Question: I been working in a WP plugin. Since I was working in my local host I installed the plugin on early development and then started add features. When I tried to compress the completed plugin and install it on a live site I get an Error:
> The plugin generated 12624 characters of unexpected output during
activation. If you notice "headers already sent" messages, problems
with syndication feeds or other issues, try deactivating or removing
this plugin.
And all admin page gets outputted on the site:

Seems like this only happens on install via Wordpress. If I copy the files via FTP this does not happen. I suspect the problem in on the admin page that I have some echoes, since I was able to get an error pointing to the line. But like I say it only happens on the activation, if otherwise the plugin works just fine. The error pointed to this line:
'''
<div class="wpcm-pull-left wpcm-section-title"><?php echo(isset($_GET['wpcm_edit_bubble']) && isset($wpcm_edit_item) ? 'Editing Existing Preview' : 'New Item Preview'); ?></div>
'''
I have an inline if to echo something. Not sure what to do. I tried doing this:
'''
function wpcm_admin()
{
if (isset($_GET['page']) && $_GET['page'] == 'wp_bubble_menu') {
include('admin_edit.php');
}
}
'''
Only include the admin code if page is 'wp_bubble_menu' but even that seems to be ignore, the admin code gets outputted all over. Any idea what could be causing this?
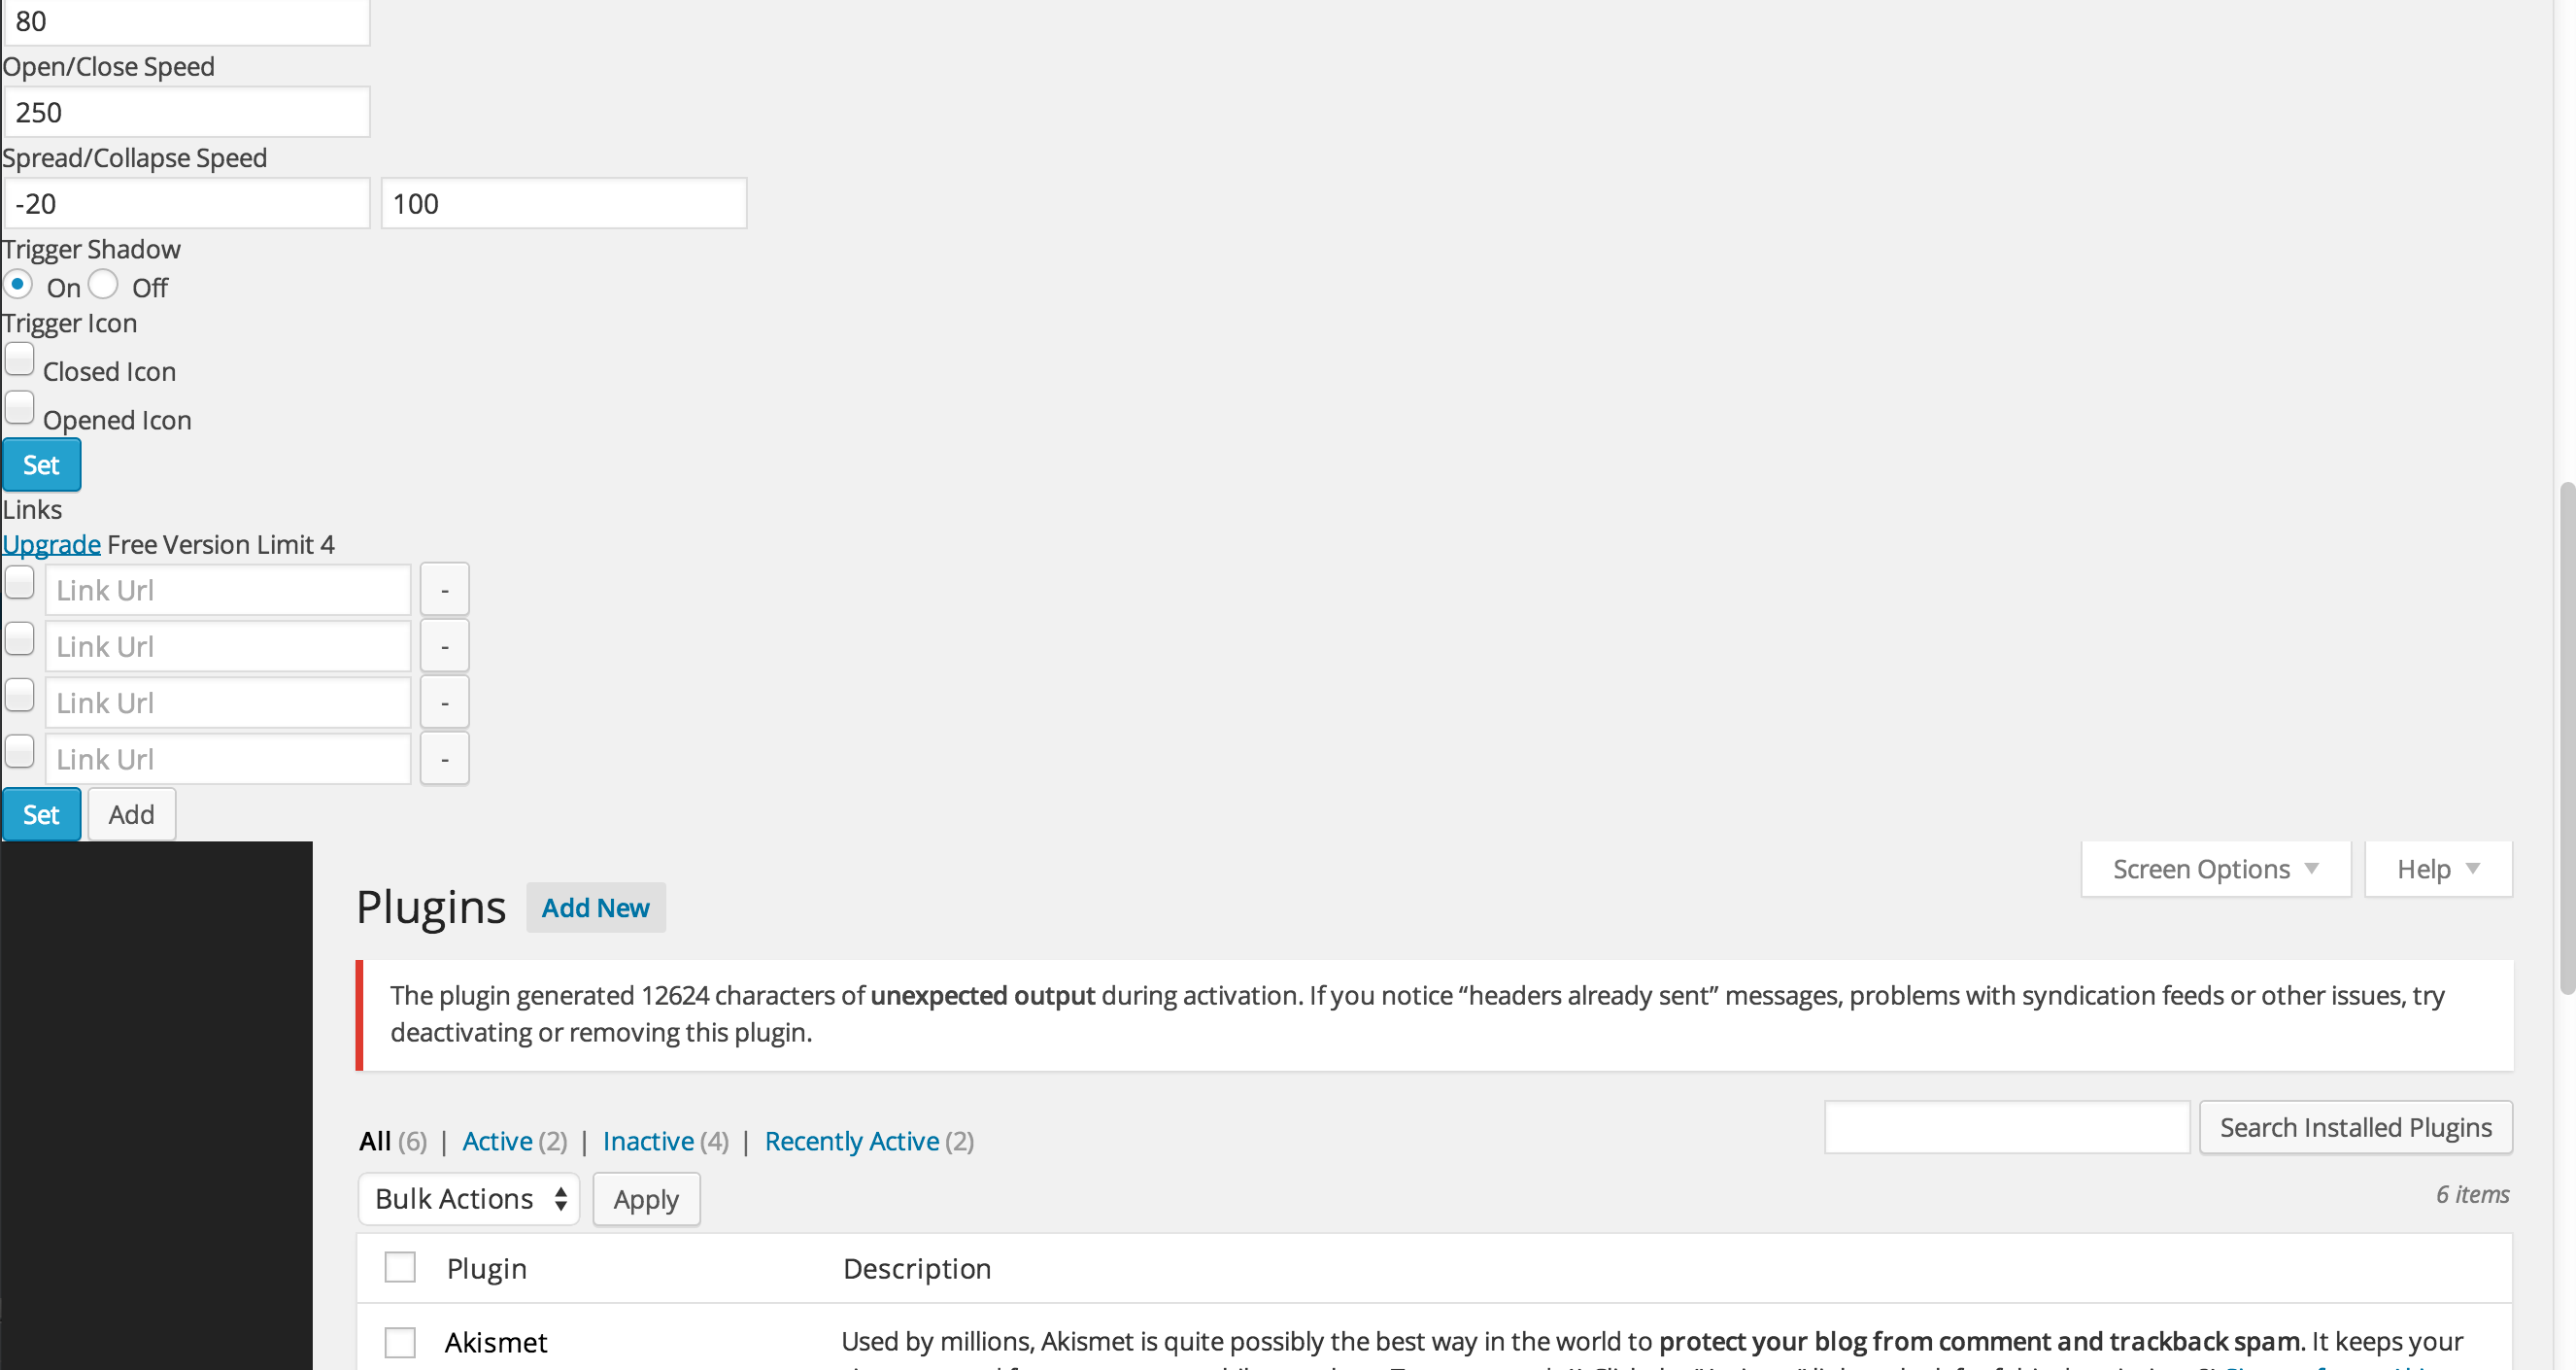
Answer: I found the problem. It was a silly mistake. I had the plugin file header in the admin file. It is only supposed to go on the main file of the plugin.